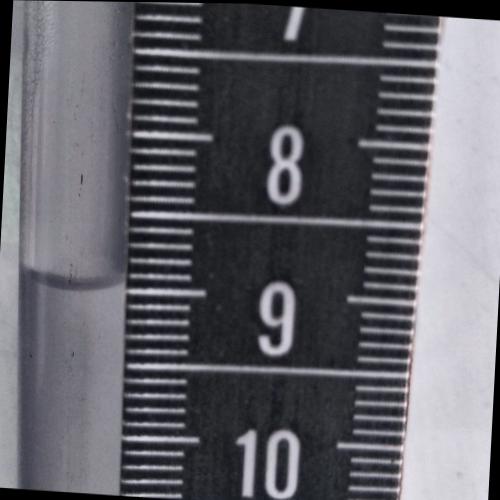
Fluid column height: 9.0 cm